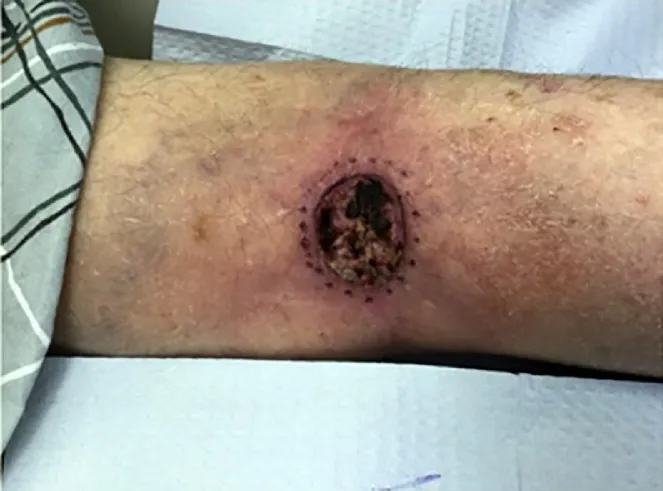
Tumor - Biopsy-proven invasive squamous cell carcinoma of the right popliteal fossa measuring 3.9 x 3.7 cm.
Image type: medical_photograph (skin_photograph)